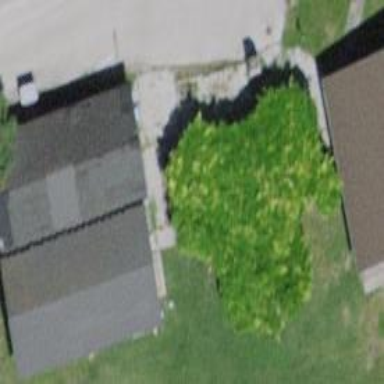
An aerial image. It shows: Shed.